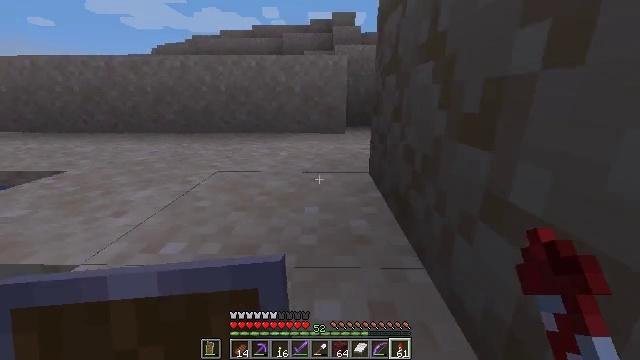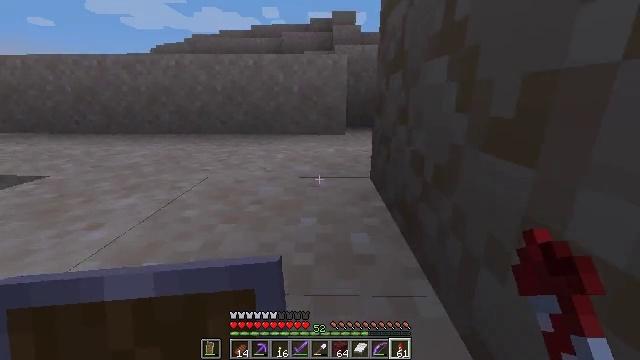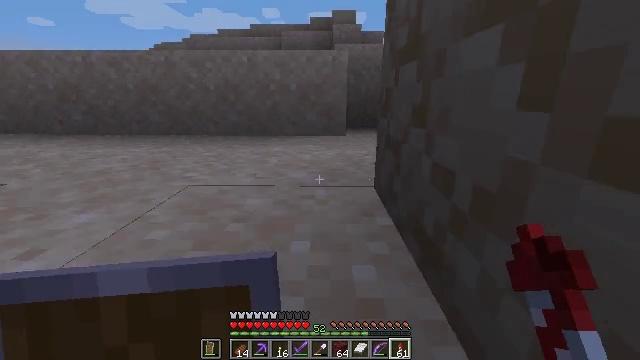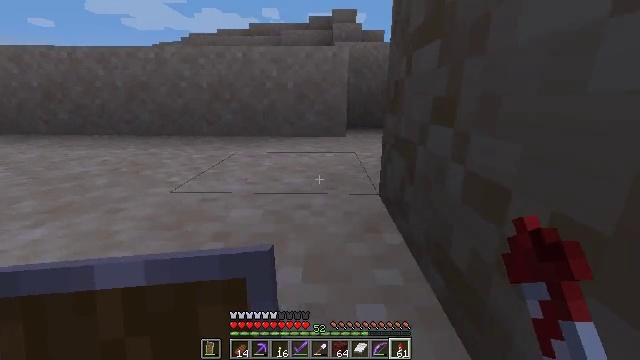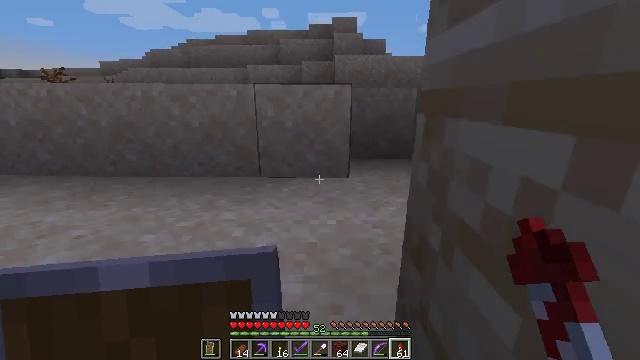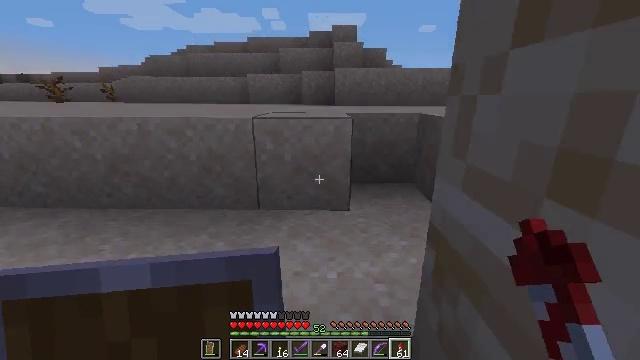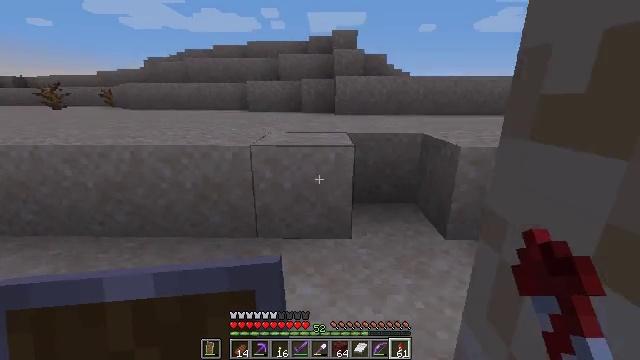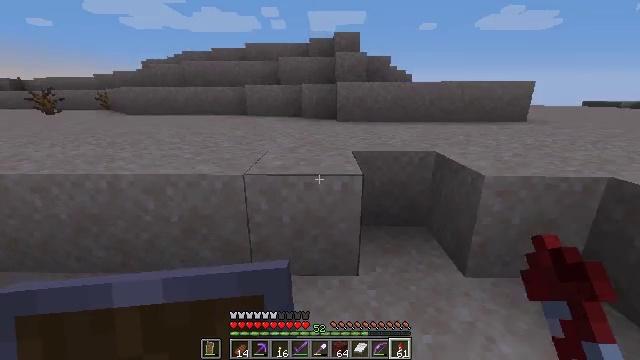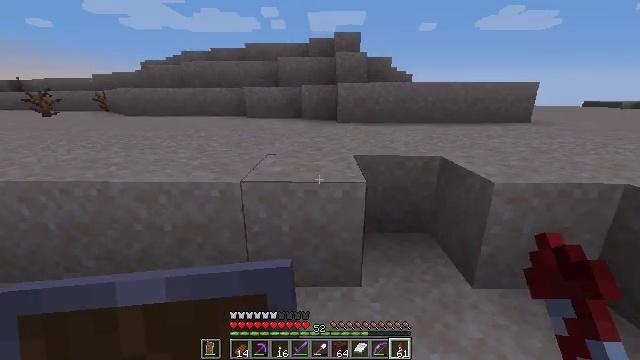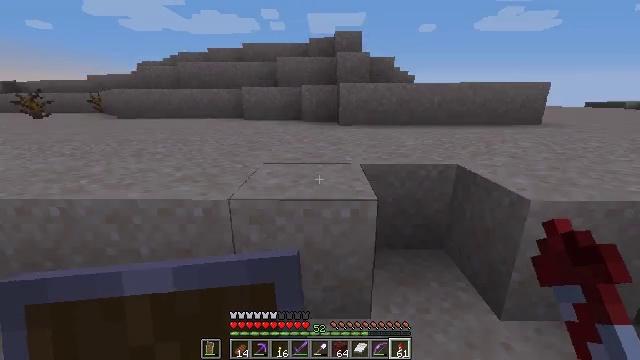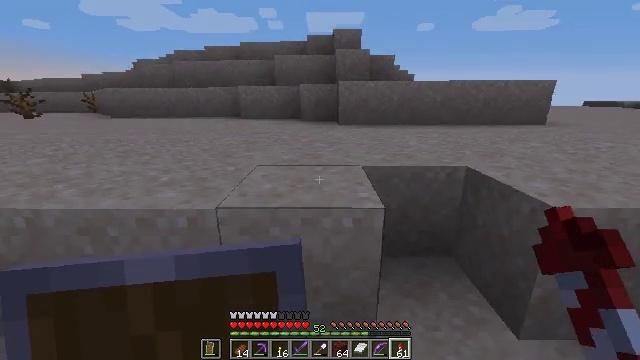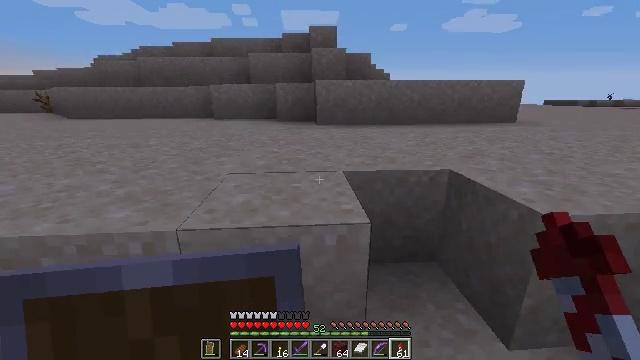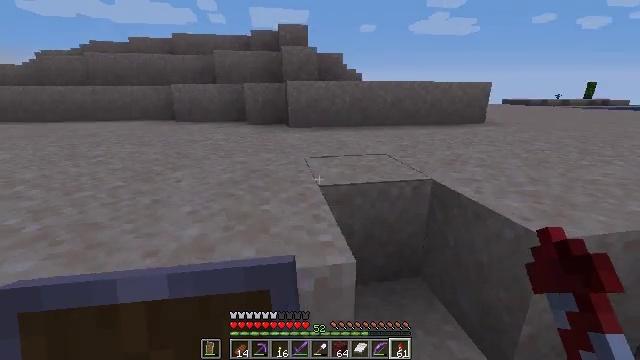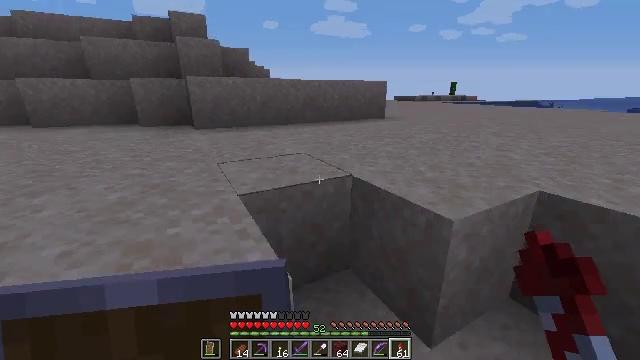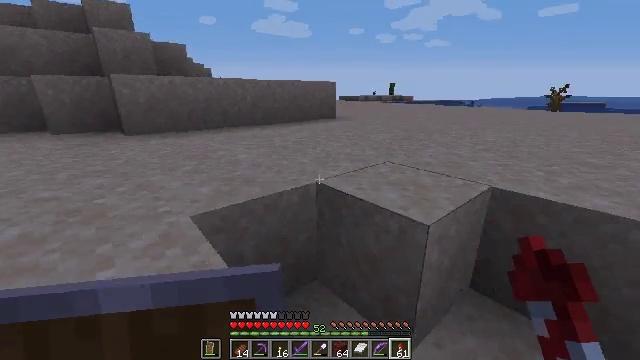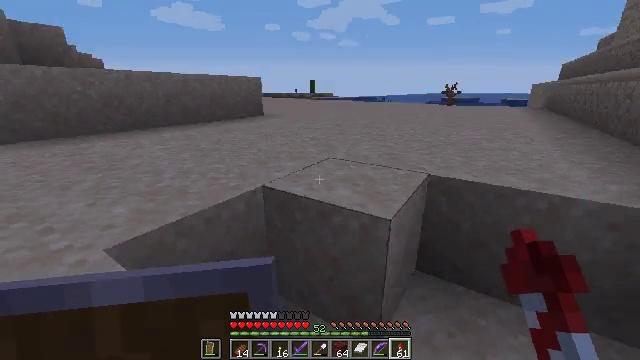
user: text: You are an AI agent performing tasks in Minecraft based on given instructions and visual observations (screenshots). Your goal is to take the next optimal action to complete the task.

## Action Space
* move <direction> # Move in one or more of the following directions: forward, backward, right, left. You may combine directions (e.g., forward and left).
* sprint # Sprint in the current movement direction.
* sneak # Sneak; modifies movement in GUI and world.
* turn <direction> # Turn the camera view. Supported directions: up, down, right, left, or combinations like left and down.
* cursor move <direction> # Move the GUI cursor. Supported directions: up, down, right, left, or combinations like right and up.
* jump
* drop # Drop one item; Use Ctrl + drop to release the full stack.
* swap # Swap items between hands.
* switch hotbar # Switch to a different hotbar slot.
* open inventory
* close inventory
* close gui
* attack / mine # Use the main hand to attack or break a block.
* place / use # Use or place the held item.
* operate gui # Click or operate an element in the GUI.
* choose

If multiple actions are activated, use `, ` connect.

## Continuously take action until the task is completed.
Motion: motion action
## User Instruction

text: Break the sandstone to collect.
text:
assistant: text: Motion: move forward
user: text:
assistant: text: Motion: move forward
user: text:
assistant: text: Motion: move forward
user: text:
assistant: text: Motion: move forward
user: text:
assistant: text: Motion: move forward
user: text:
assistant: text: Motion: move forward
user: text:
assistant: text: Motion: move forward
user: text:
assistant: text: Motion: move forward
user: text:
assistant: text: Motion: move forward
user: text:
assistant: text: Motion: move forward
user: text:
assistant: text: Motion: move forward, turn right
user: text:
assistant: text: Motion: move forward, turn right
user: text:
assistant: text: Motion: move forward and move left, turn right
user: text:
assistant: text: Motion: move forward and move left, turn right
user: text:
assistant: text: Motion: move forward and move left, turn right
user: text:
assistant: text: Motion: move forward and move left, turn right
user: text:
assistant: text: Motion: move forward and move left, turn right
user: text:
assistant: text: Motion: move forward and move left, turn right
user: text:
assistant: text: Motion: move forward and move left, turn right
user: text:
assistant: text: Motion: move forward and move left, turn right
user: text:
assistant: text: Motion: move forward and move left, turn right
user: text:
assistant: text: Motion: move forward, turn right
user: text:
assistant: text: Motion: move forward, turn right
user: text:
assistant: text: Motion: move forward, turn right
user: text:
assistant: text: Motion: move forward
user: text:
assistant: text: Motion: move forward
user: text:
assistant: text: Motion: move forward
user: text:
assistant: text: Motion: move forward
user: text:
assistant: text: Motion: move forward
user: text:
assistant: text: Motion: move forward